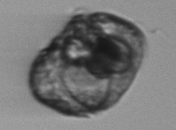
Label: Margalefidinium